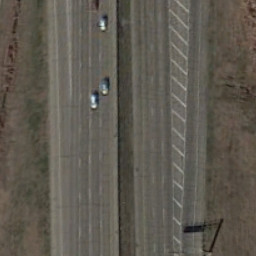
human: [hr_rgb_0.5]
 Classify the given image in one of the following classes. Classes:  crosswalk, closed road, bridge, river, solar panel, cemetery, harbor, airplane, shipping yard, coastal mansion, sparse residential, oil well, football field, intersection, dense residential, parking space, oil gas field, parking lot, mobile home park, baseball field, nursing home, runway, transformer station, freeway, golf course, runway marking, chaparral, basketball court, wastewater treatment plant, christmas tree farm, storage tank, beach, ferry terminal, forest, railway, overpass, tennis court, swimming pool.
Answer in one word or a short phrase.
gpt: freeway